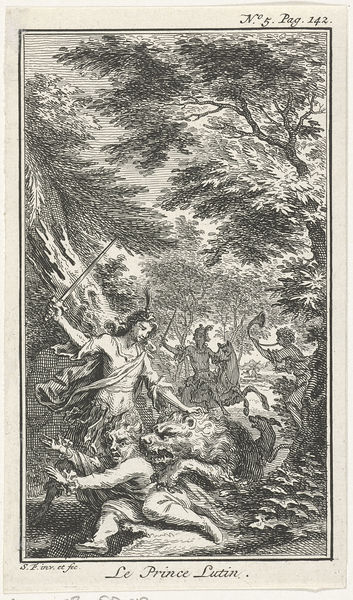
Titel: Gnoom aangevallen door een leeuw
Künstler: Simon Fokke
Standort: Amsterdam
Institution: Rijksmuseum
Schlagwörter: baum, blätter, bäume, tier, horn, natur, büsche, wald, pferd, engel, laufen, flucht, schwert, waffe, flüchten, jagd, efeu, jäger, löwe, monster, jagdhorn, bläser